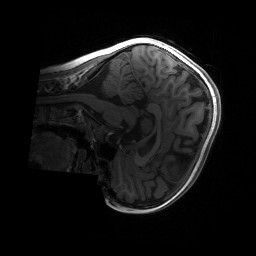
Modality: T1w
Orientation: sagittal
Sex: female
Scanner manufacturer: siemens
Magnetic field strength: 3 T
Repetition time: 1.9 s
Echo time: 0.00243 s